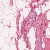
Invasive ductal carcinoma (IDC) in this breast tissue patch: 0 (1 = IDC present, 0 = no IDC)